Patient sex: F
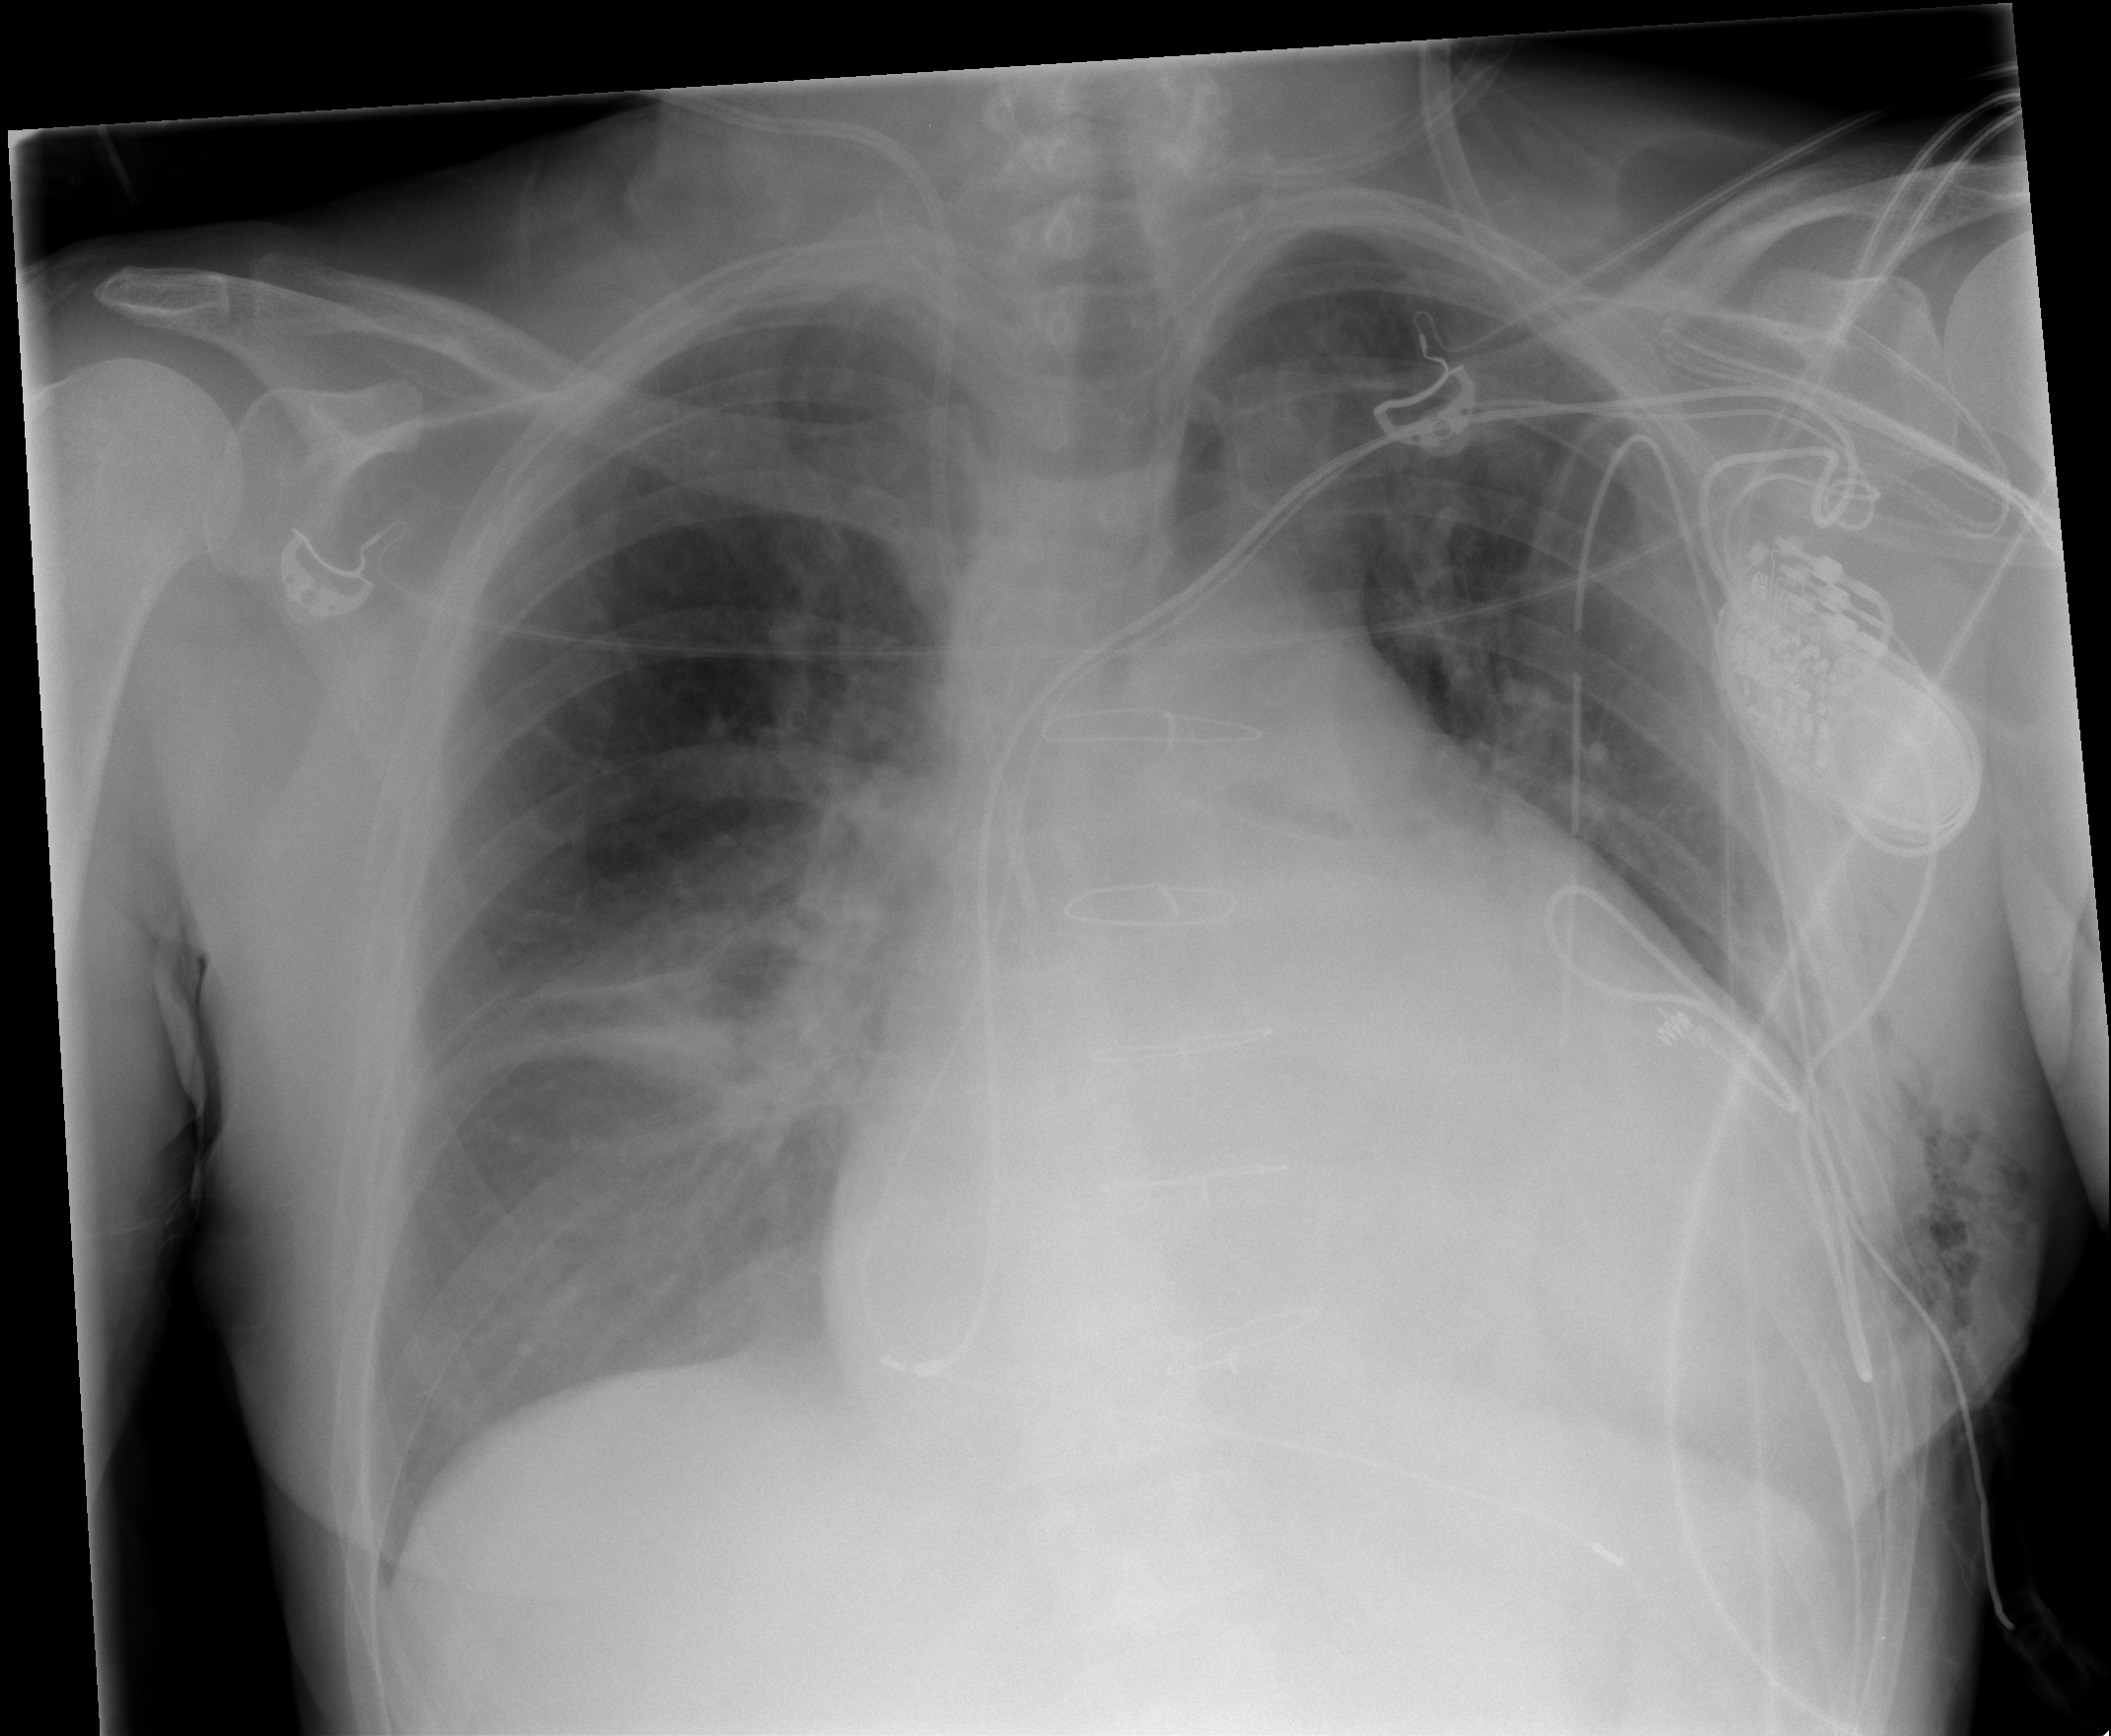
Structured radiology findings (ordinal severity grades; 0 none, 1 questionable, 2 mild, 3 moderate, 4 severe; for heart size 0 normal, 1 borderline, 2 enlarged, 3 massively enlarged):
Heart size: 3
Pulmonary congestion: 0
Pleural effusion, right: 2
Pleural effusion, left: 0
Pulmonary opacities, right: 1
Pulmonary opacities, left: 0
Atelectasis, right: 0
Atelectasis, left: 0